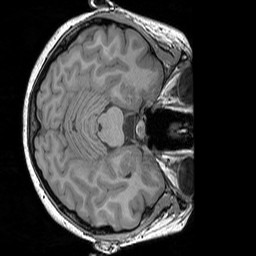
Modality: T1w
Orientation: axial
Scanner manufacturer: siemens
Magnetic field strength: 3 T
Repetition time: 1.83 s
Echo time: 0.00303 s